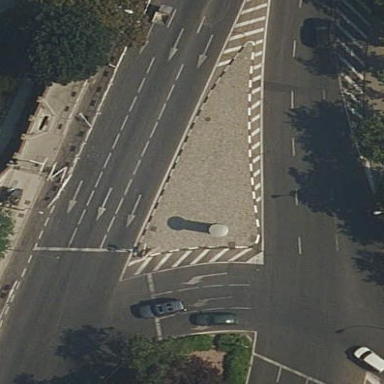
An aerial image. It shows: Kerb barrier with traffic calming island.